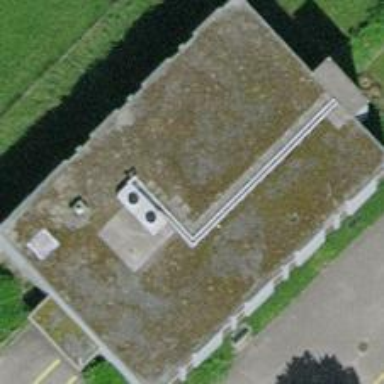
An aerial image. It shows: Service building.